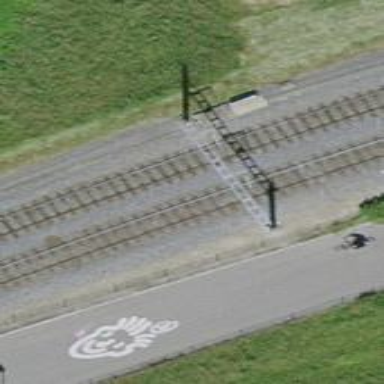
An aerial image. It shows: Tram railway with one track and electrified contact line.